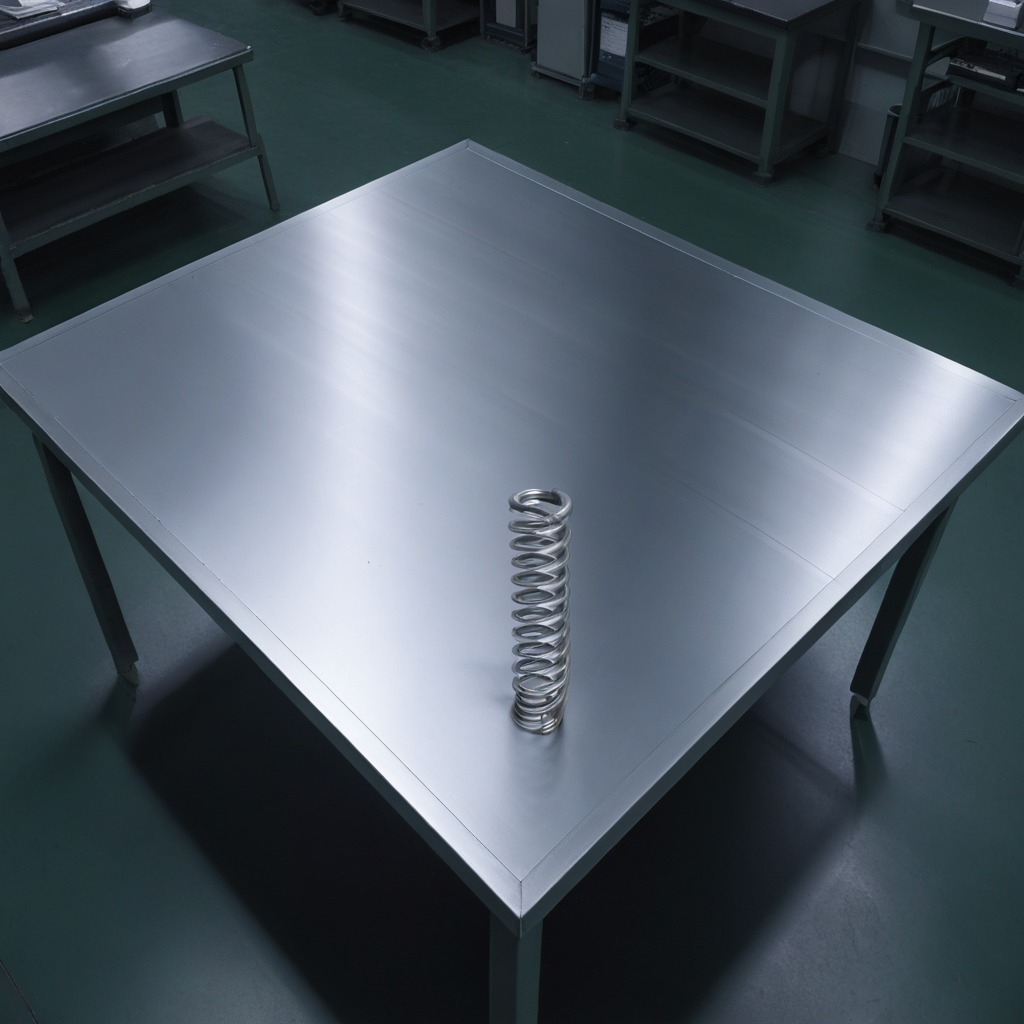
A coiled metal spring is lying on the tabletop.